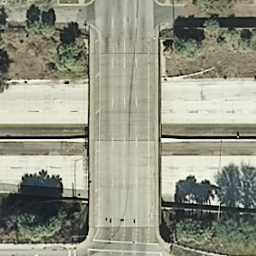
Label: overpass